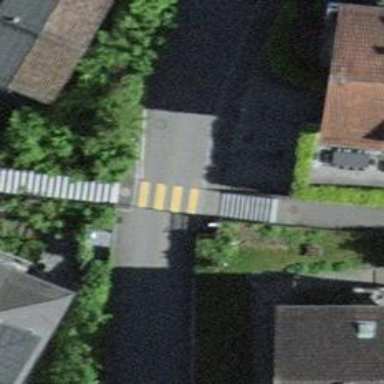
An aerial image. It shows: Uncontrolled zebra crossing on the road.